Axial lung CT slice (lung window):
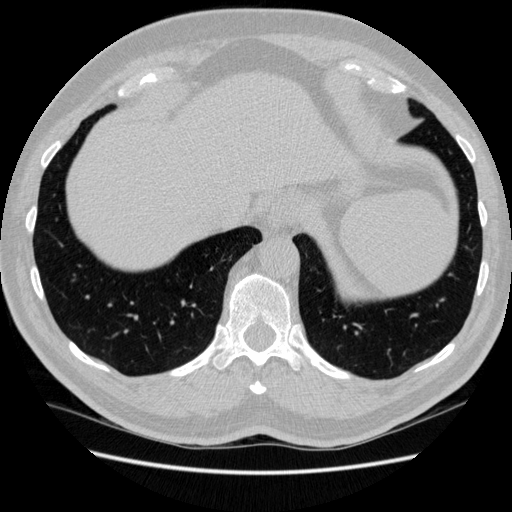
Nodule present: no